Question: Is there a way to access data on the right hand side of Google results programmatically?
Are there similar services around? Specifically for location data
Here is an example:

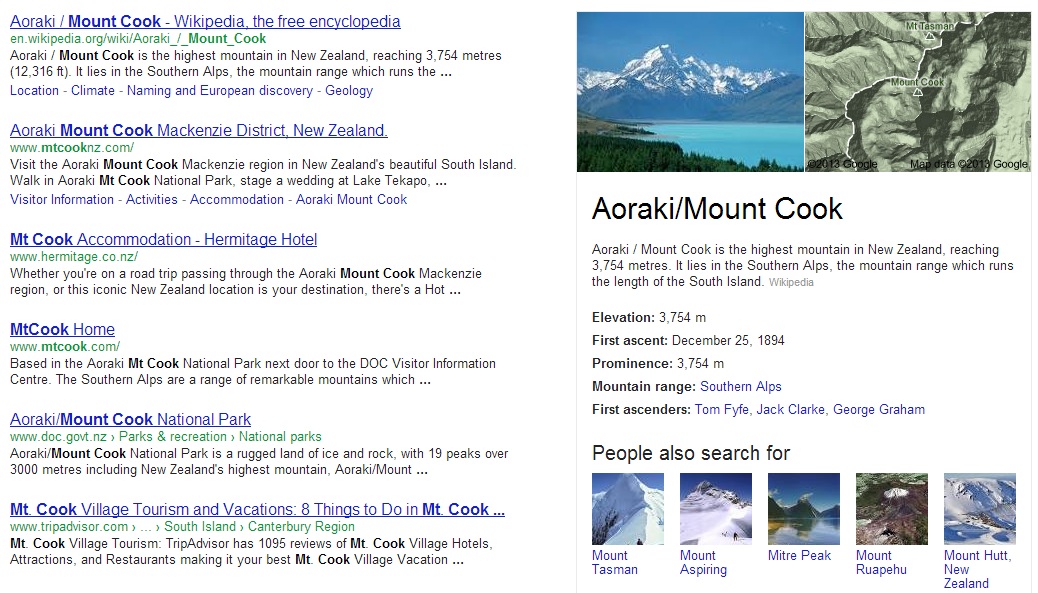
Answer: ## 2018 Update - Knowledge Panels
> When people search for a business on Google, they may see information about that business in a box that appears to the right of their search results. The information in the box, called the knowledge panel, can help customers discover and contact your business.<URL>Knowledge panels are powered by information in the Knowledge Graph.
---
## Google's Knowledge Graph
The example in your question comes from <URL>.
<URL> provides a good explanation why Google's Knowledge Graph data is not publicly available and why the project is shutting down.
> [Jack Menzel, a Product Management Director at Google,] explained that there was a couple of specific
reasons why Google couldn't "participate" in the Open Knowledge Graph
project. First, some of the data in the Google Knowledge Graph are
from closed datasets acquired from sources that did not granted Google
the rights to redistribute them. Some other datasets have more open
licenses, but still have share-alike or attribution constraints.
Second, he reminded that - by principle - Google was blocking any kind
of automatic extraction allowing to collect information about its
search and ranking technologies because "they were the proprietary
cores of what Google provides".
## Alternative Solutions
I tried to list in order of your preference for location data.
- -
<URL> licensed repository of
<URL>. An is a single
person, place, or thing. Freebase connects entities together as a
<URL>.- -
<URL>